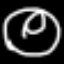
Label: donut